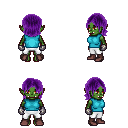
a pixel art fantasy rpg character, female body template, orc, green skin, teal sleeveless shirt, white pants, purple long bangs hairstyle, metal gloves, maroon shoes, four views (front, back, left, right), 2x2 character sprite sheet, small pixel art, hard edges, no anti-aliasing